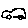
Label: car